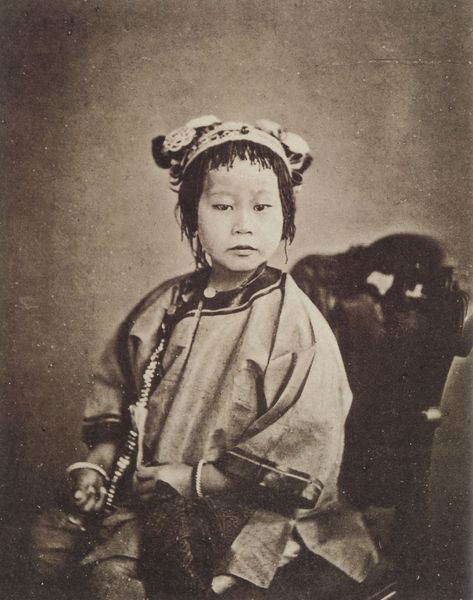
Titel: Porträt einer vornehmen Chinesin
Künstler: John Thomson
Standort: Leverkusen
Institution: Sammlung Bernd Lohse
Schlagwörter: hand, schatten, umhang, weiß, mädchen, sitzen, finger, frau, frisur, grau, haar, hell, hintergrund, holz, hut, kleid, kleider, licht, mund, nase, ohrring, schmuck, schwarz, stirn, stuhl, blick, haube, jacke, kappe, mütze, arm, arme, augen, falten, gesicht, haarschmuck, kragen, ärmel, bildnis, hals, hände, innenraum, portrait, porträt, rückenlehne, auge, fransen, gewand, haare, halbfigur, mantel, pose, sessel, sitzend, stoff, kind, ohrringe, saum, kinn, lippen, perlen, schräg, kopfbedeckung, wangen, lehne, zöpfe, kette, sepia, bordüre, kopftuch, zopf, pupillen, sitzt, atelier, junge, chinesin, lider, foto, fotografie, photographie, kniee, asien, schwarzweiss, ketten, asiatisch, kittel, posieren, photo, tracht, chinesisch, china, armband, armreif, armreifen, lich, fotographie, kopfschmuck, aufnahme, umahng, tradition, schwatz, asia, chinese, psieren, atelieraufnahme, mongolei, lichtbild, kete, asiat, koreanerin, blick in die kamera, kahler hintergrund